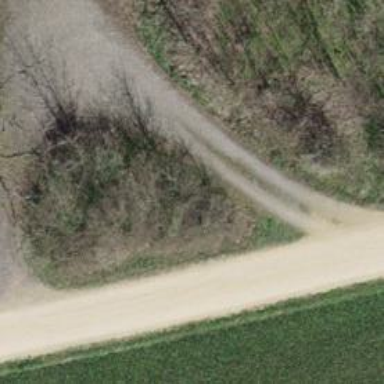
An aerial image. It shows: Compacted track road with grade3 tracktype.